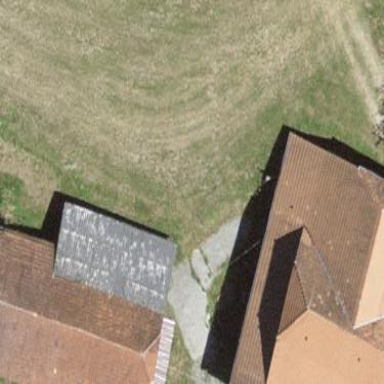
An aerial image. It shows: Rural barn.